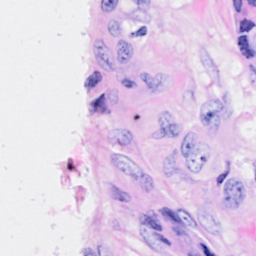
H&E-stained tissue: Breast